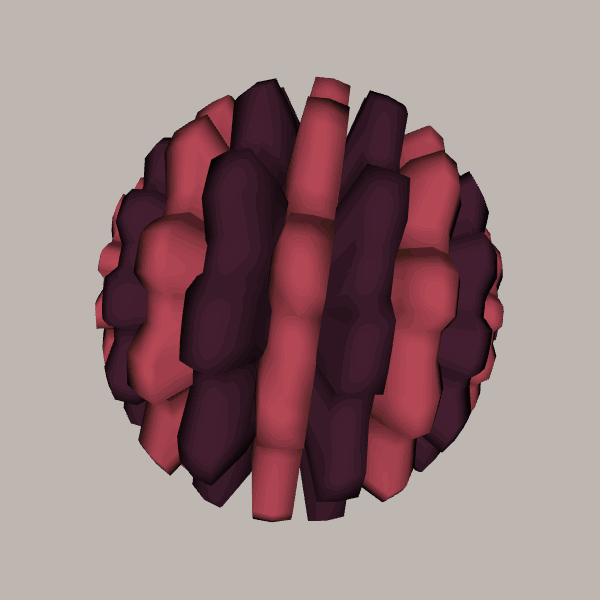
Background: light